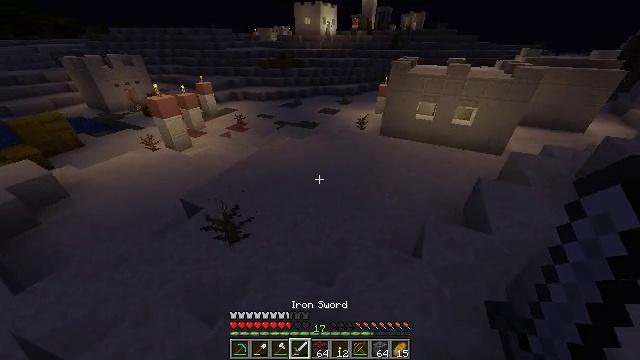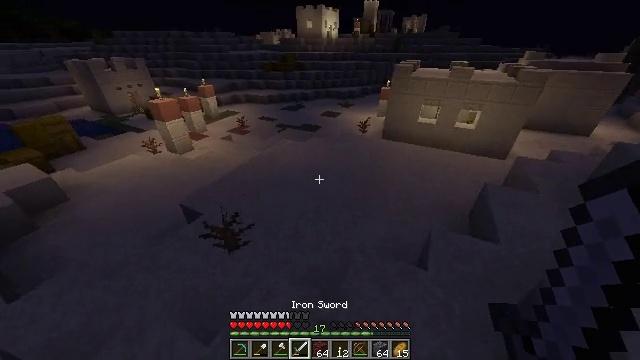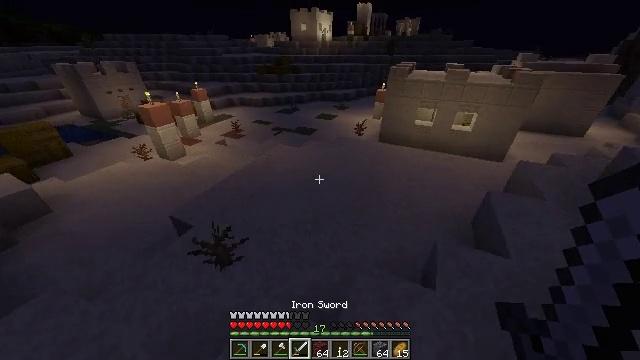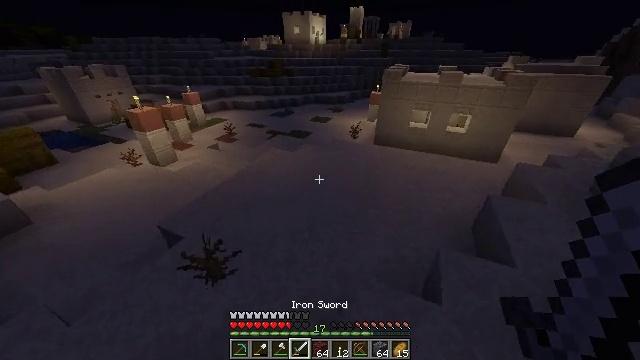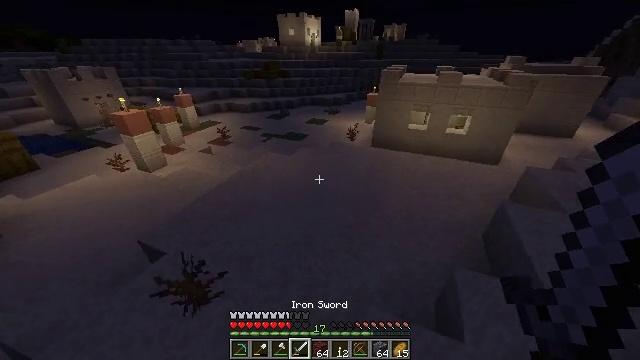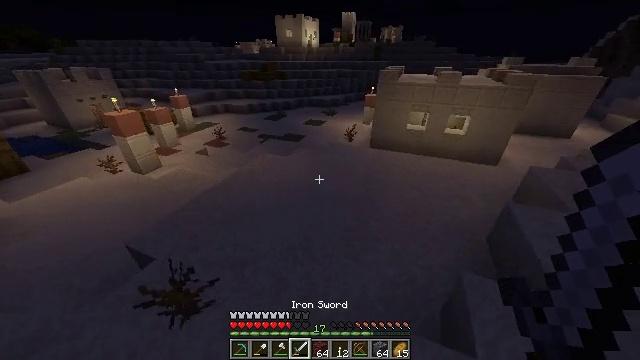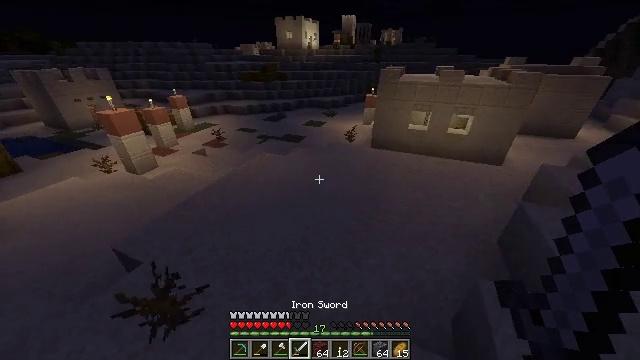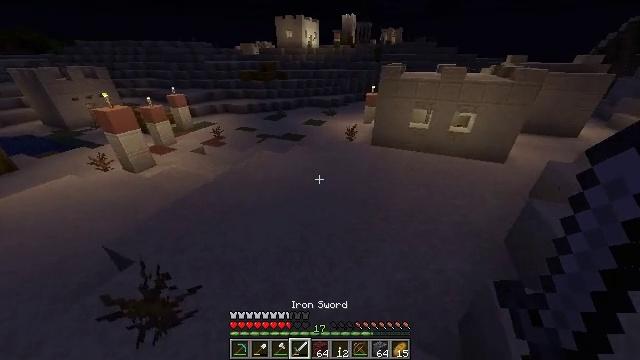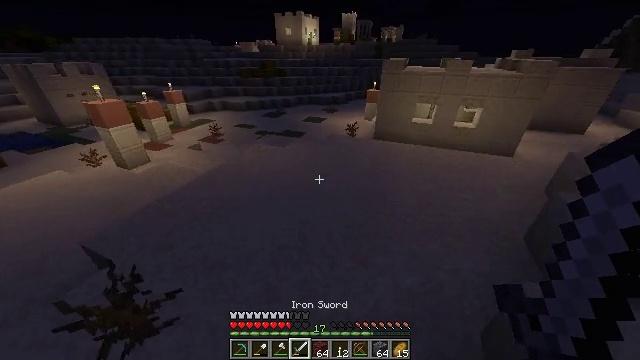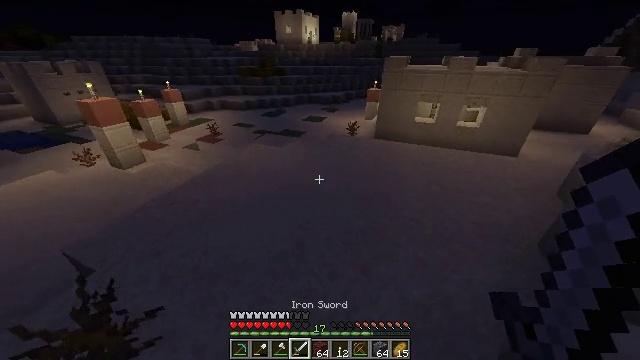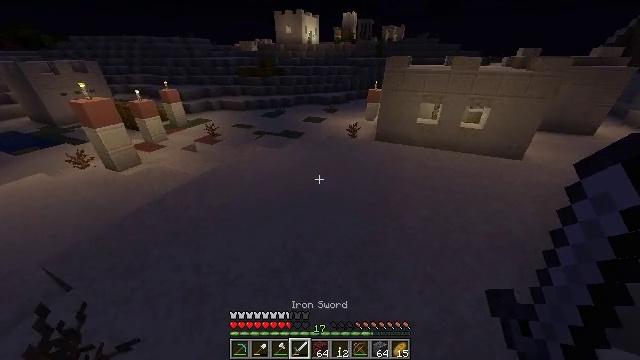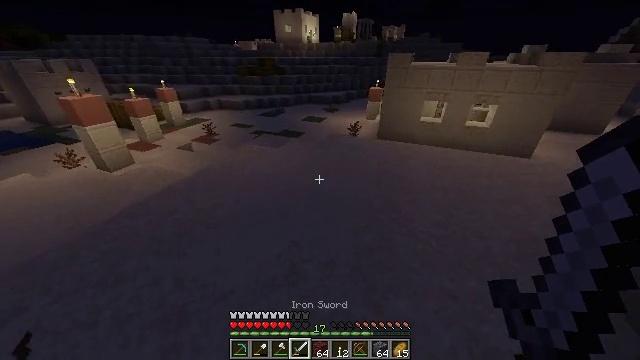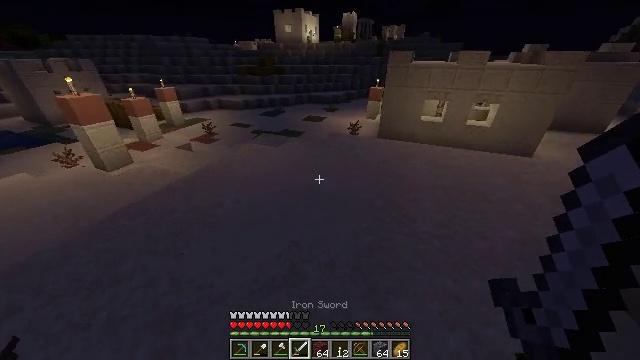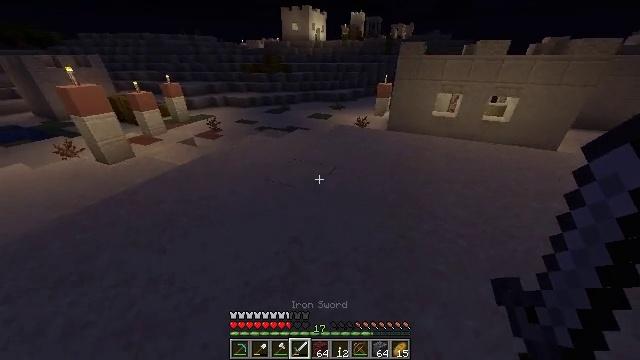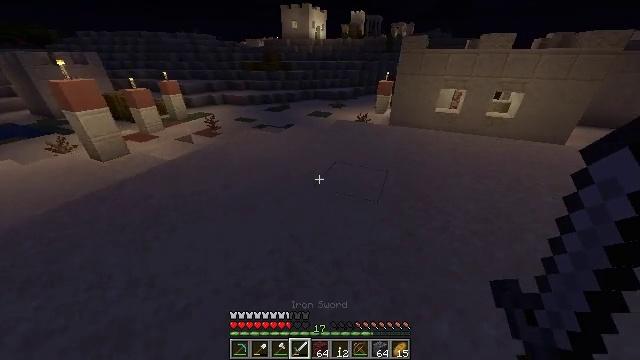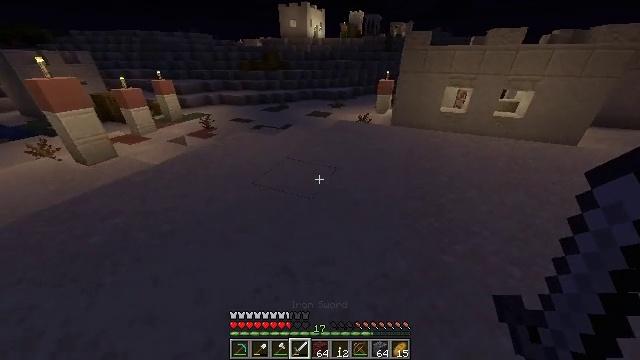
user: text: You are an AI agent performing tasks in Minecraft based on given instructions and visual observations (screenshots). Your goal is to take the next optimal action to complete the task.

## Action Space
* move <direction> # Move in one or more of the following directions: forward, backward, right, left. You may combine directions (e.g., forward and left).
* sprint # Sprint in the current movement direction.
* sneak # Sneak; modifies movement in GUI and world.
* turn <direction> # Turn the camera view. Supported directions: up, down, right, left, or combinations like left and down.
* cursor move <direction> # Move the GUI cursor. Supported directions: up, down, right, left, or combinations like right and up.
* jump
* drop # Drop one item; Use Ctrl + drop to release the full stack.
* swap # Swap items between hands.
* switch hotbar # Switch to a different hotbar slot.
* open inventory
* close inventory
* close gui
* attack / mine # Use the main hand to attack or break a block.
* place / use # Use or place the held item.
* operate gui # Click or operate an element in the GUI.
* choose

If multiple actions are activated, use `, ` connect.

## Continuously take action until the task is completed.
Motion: motion action
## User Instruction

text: Collect a hay block for crafting.
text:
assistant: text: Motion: move forward, sprint
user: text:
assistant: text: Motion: move forward, sprint, turn right
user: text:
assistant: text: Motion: move forward, sprint, turn right
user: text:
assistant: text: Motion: move forward, sprint, turn right
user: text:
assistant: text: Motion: move forward, sprint
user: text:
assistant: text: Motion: move forward, sprint
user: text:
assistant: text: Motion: move forward
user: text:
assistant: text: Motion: move forward
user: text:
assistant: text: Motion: move forward
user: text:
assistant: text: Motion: move forward
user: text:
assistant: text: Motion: move forward
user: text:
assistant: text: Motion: move forward
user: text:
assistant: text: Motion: move forward, turn left
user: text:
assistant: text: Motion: move forward
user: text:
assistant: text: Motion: move forward
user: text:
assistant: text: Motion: move forward
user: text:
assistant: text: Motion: move forward
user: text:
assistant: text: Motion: move forward
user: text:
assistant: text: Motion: move forward
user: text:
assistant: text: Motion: move forward
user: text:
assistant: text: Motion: move forward
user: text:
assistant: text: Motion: no_op
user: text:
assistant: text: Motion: no_op
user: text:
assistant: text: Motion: no_op
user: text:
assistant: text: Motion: move forward
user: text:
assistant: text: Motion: move forward
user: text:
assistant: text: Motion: move forward
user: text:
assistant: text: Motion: move forward
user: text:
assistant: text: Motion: move forward
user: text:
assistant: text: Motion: move forward